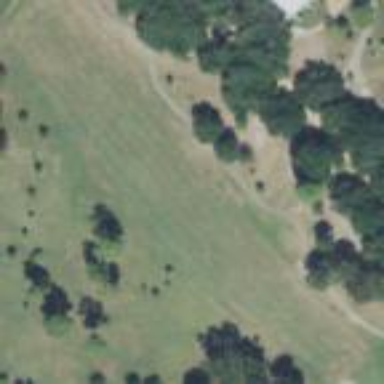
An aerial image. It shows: Grassy area designated as golf fairway.